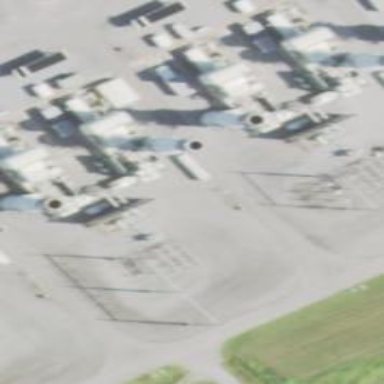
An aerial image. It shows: Switch for power supply.